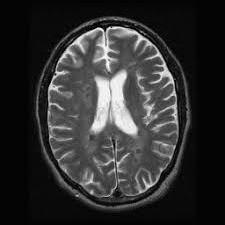
Label: notumor